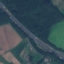
Land use / land cover: Highway